Question: Count the number of objects in the diagram.
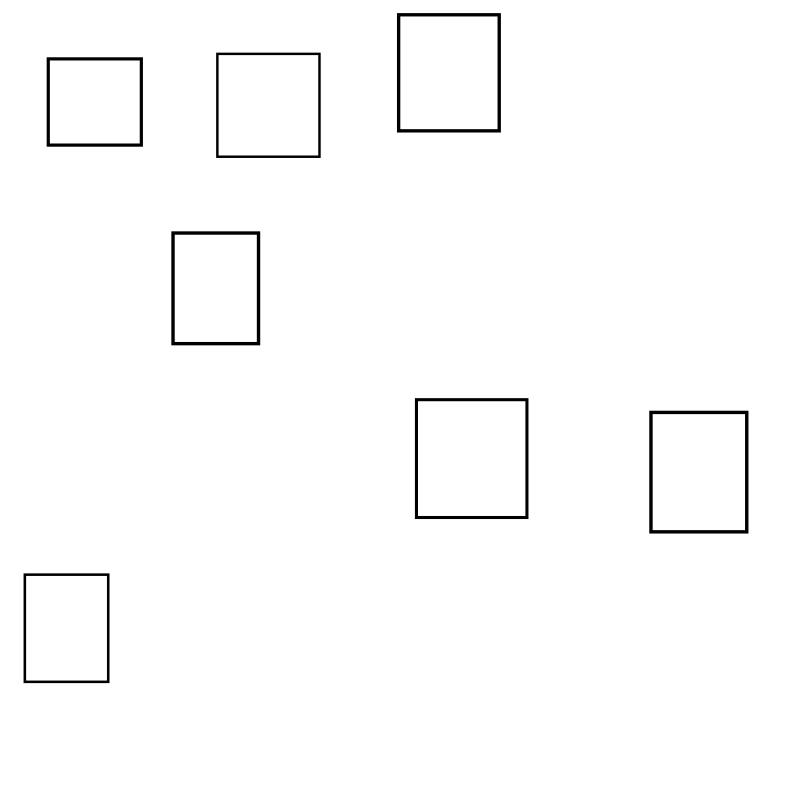
Answer: 7